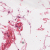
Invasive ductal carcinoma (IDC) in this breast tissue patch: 0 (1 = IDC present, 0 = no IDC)